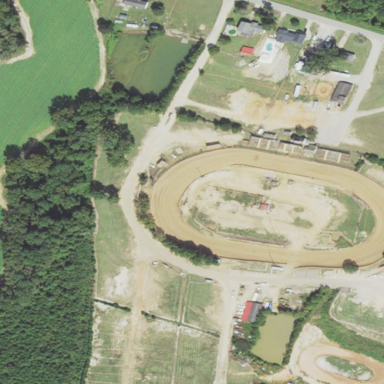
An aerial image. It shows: Raceway for motor sports.